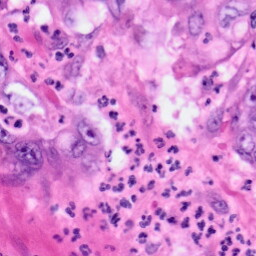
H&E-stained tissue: Pancreatic